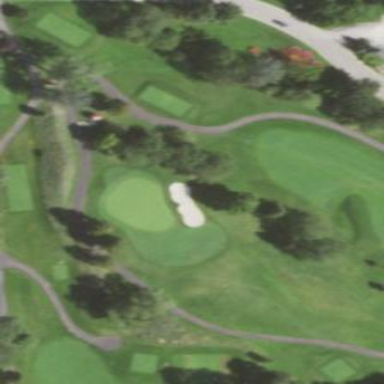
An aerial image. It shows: Golf rough area.